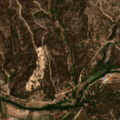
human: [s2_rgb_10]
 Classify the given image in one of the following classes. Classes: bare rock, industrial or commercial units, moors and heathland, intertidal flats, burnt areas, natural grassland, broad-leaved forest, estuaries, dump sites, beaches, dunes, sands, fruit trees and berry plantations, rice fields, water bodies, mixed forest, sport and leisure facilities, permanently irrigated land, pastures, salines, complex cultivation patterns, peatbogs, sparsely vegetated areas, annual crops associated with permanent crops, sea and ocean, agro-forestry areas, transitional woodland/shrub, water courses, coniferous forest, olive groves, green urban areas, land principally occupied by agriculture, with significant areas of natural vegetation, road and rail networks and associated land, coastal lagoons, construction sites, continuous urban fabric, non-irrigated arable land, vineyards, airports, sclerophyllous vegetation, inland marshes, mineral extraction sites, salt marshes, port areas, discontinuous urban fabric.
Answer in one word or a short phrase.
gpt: complex cultivation patterns, mixed forest, transitional woodland/shrub